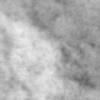
Label: no_change